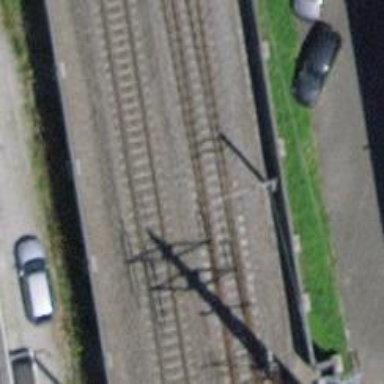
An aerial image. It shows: Railway switch.